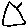
Label: triangle